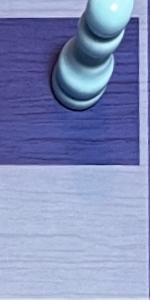
Label: Empty